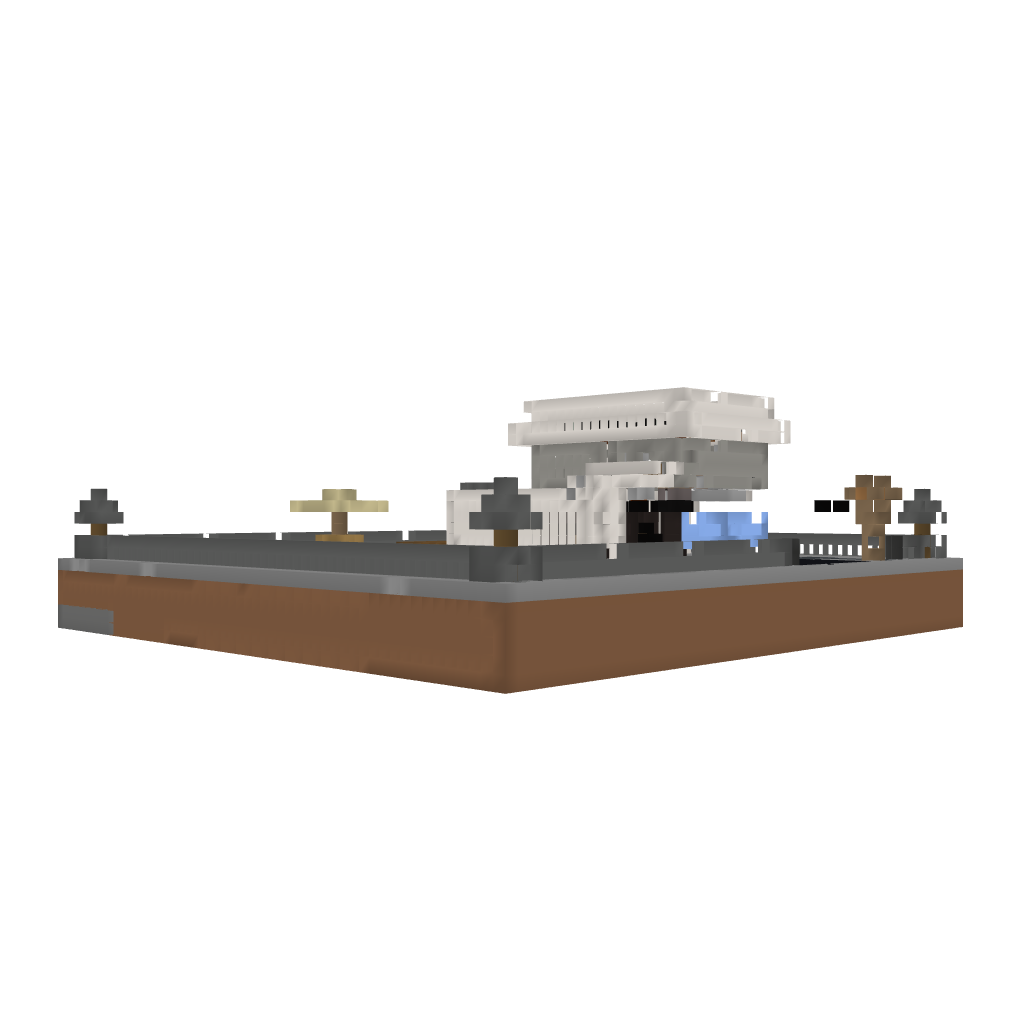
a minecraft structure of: Swimming pool house